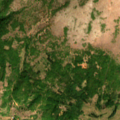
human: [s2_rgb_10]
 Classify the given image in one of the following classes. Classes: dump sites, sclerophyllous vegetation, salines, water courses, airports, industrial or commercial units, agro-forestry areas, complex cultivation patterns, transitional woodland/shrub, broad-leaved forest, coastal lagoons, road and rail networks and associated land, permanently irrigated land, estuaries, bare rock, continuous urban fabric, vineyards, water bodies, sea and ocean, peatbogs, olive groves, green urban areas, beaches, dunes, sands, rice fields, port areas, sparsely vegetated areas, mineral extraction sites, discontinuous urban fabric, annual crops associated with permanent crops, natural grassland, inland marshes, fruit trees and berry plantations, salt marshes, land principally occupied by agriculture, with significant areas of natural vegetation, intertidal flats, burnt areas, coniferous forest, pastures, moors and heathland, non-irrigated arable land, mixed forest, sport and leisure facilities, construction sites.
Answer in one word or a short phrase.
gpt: complex cultivation patterns, broad-leaved forest, natural grassland, transitional woodland/shrub